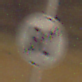
Verkehrszeichen: EndeGeschwindigkeit80
Umgebung: Outdoor, Nature
Tageszeit: Night
Wetter: Clear
Licht: Natural
Jahreszeit: NotSpecified
Kontrast: LowContrast